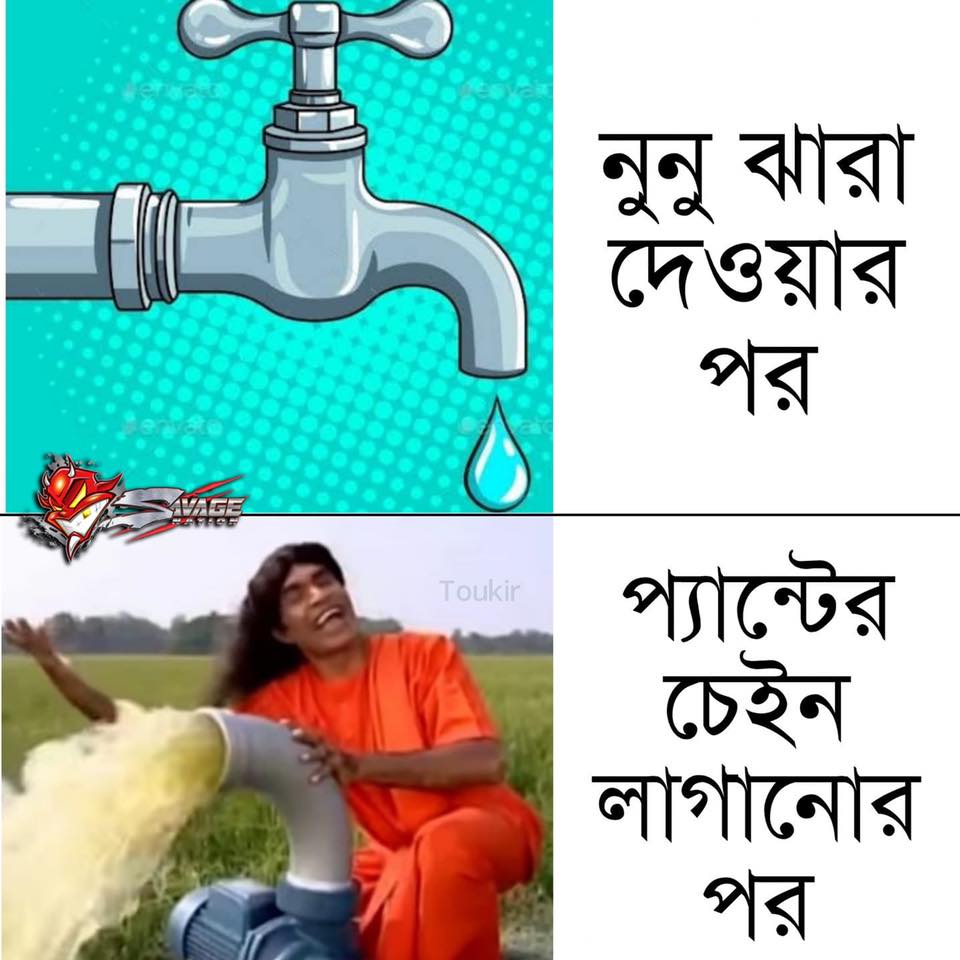
Caption: নুনু ঝারা দেওয়ার পর    প্যান্টের চেইন লাগানোর পর
Label: non-hate